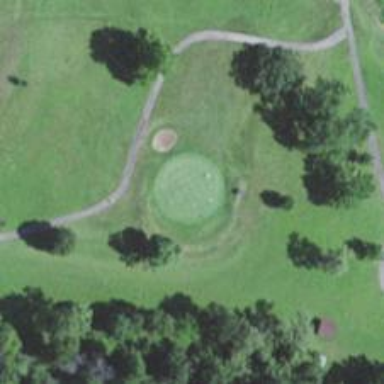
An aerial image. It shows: View of golf hole.